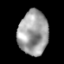
Tissue: lung
Cell type: Epithelial cells
Senescence score: 0.1831
Nuclear area (px): 1298
Mean DAPI intensity: 158.885